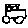
Label: car